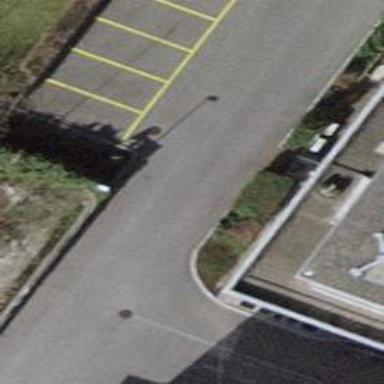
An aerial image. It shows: Gate.